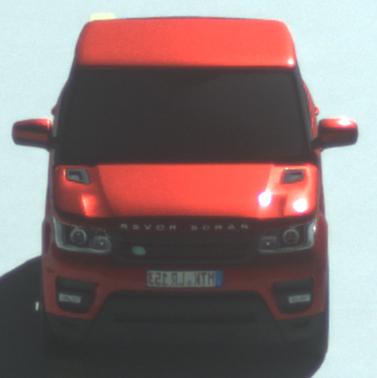
Make: Land Rover
Model: Range Rover Sport 5.0 V8 SC
Detailed model: Range Rover Sport (II)
Model produced from: 2013/09
Model produced until: 2015/07
Doors: 5
Color: red
Road condition: dry road
Daytime: morning or afternoon
Contrast: high contrast